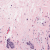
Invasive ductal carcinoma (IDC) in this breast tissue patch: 1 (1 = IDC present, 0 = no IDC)